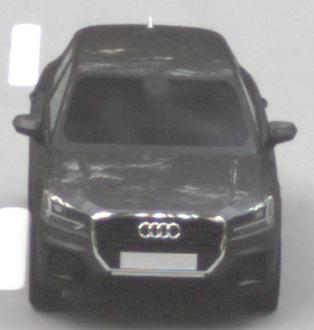
Make: Audi
Model: Q2
Model produced from: 2016
Model produced until: 2020
Doors: 5
Color: gray
Road condition: dry road
Daytime: sunrise or sunset
Contrast: medium contrast